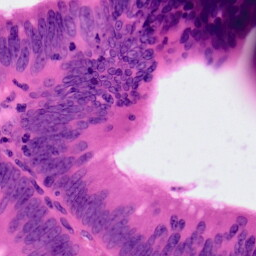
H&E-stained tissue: Colon